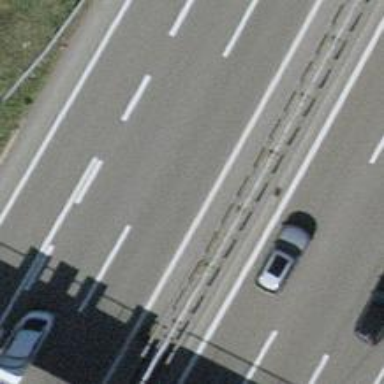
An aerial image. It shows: Asphalt motorway.